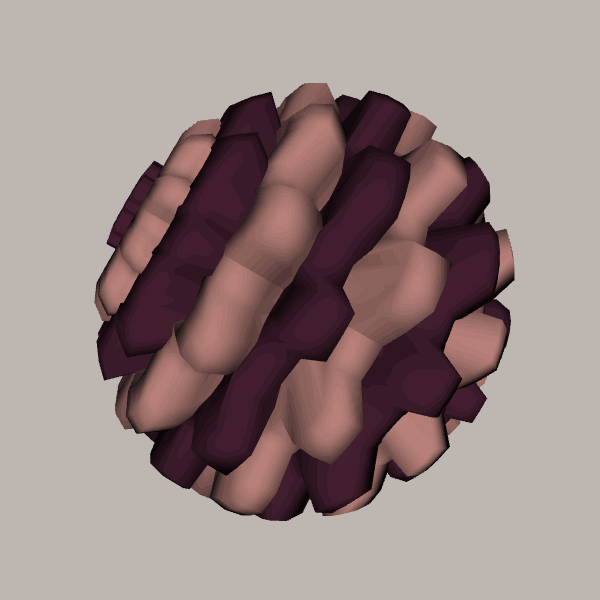
Background: light